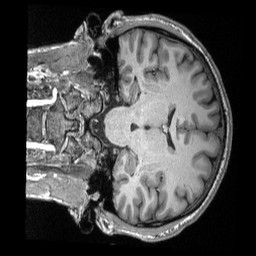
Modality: T1w
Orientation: coronal
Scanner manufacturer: siemens
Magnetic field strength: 3 T
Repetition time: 2.3 s
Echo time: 0.00308 s